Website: home-depot
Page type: billing-address
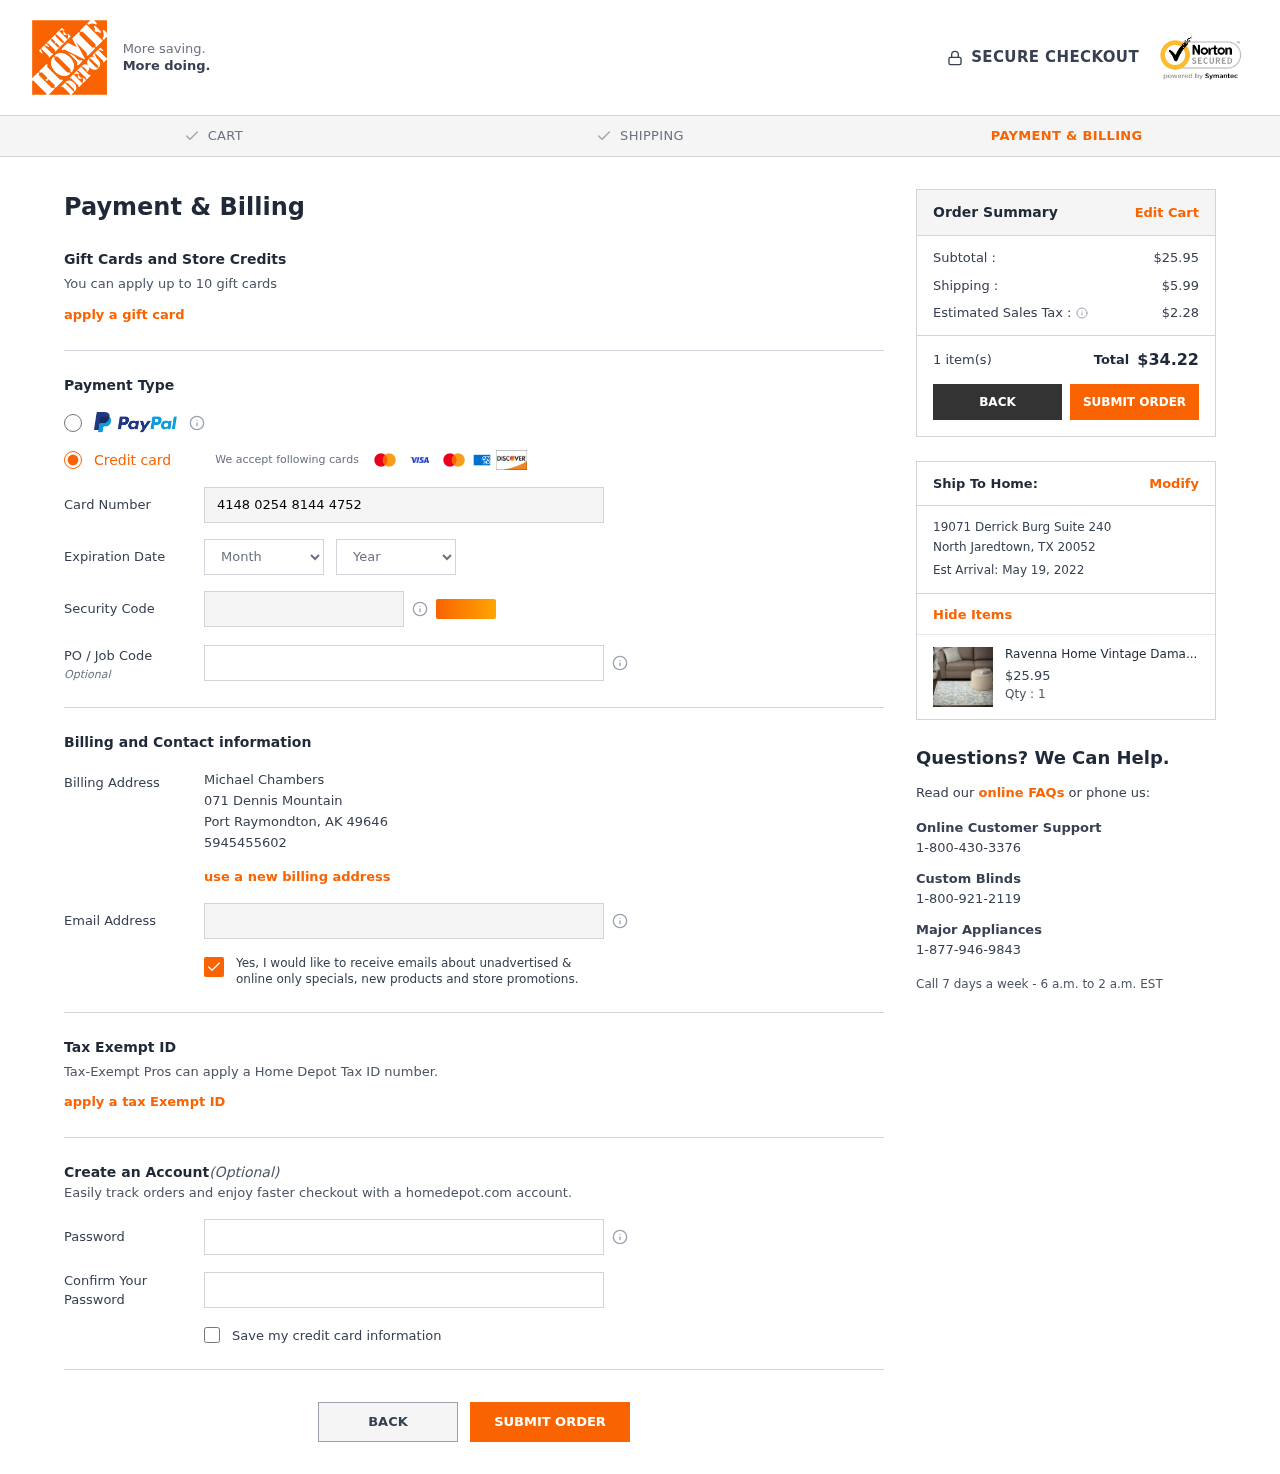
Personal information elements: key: PII_CARD_CVV
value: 560
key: PII_CARD_EXPIRY_MONTH
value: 12
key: PII_CARD_EXPIRY_YEAR
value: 27
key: PII_CARD_NUMBER
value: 4148 0254 8144 4752
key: PII_CITY
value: Port Raymondton
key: PII_CITY2
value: North Jaredtown
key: PII_EMAIL
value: mchambers@yahoo.com
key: PII_FULLNAME
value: Michael Chambers
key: PII_PHONE
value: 5945455602
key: PII_POSTCODE
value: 49646
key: PII_POSTCODE2
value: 20052
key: PII_STATE_ABBR
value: AK
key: PII_STATE_ABBR2
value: TX
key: PII_STREET
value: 071 Dennis Mountain
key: PII_STREET2
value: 19071 Derrick Burg Suite 240
Product elements: key: PRODUCT1_NAME
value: Ravenna Home Vintage Damask Patterned Rug, 5'3" x 7'3", Blue on Ivory
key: PRODUCT1_PRICE
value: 25.95
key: PRODUCT1_QUANTITY
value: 1
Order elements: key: ORDER_SUBTOTAL
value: $25.95
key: ORDER_SHIPPING_COST
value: $5.99
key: ORDER_TAX
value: $2.28
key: ORDER_NUM_ITEMS
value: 1 item(s)
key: ORDER_TOTAL
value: $34.22
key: ORDER_DELIVERY_DATE
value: Est Arrival: May 19, 2022